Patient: sex F, age 52
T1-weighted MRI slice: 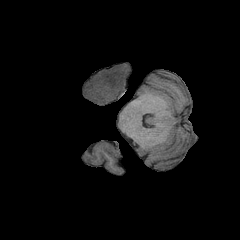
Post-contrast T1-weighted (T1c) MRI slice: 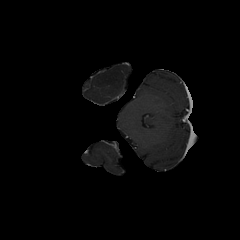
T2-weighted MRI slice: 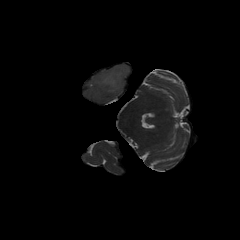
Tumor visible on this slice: yes
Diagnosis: Glioblastoma, IDH-wildtype
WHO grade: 4